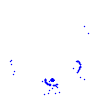
Particle: proton